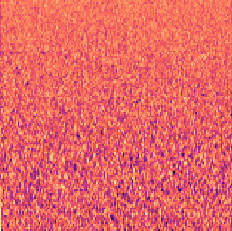
Sound class: Helicopter